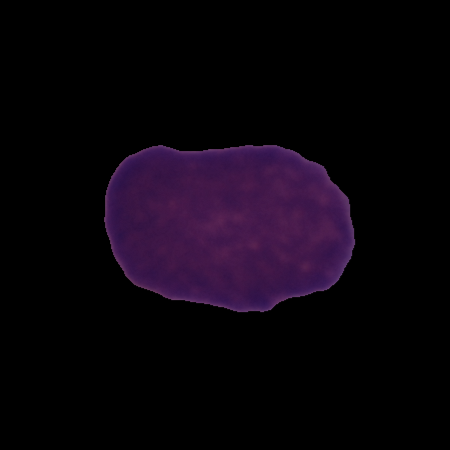
Label: cancer